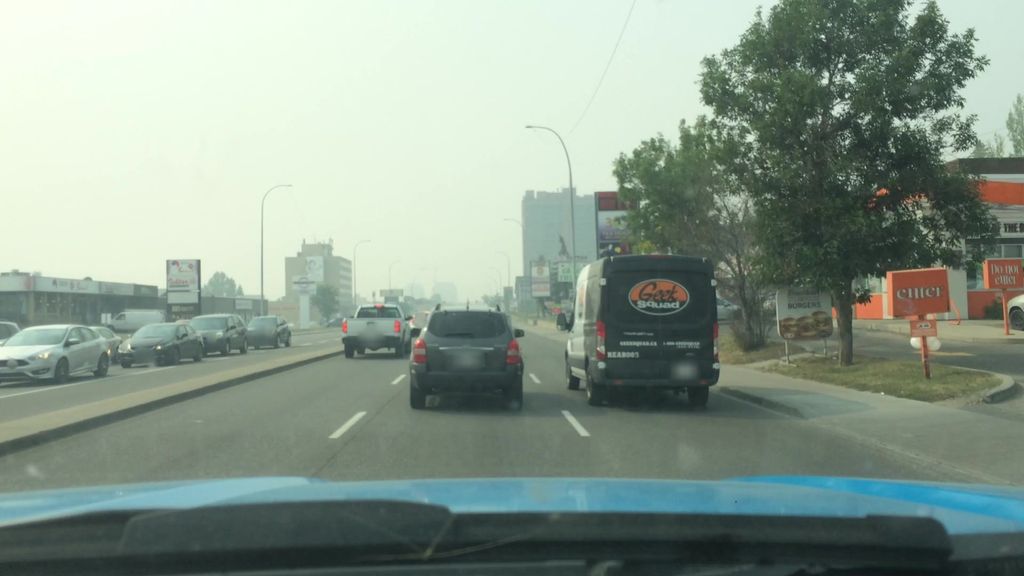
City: calgary